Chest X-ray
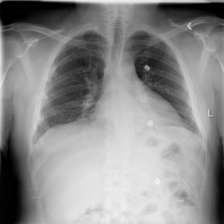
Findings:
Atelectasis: negative
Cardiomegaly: negative
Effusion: negative
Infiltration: positive
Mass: negative
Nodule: negative
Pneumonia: negative
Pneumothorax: negative
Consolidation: negative
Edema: negative
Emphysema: negative
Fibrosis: negative
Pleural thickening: negative
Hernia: negative